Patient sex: M
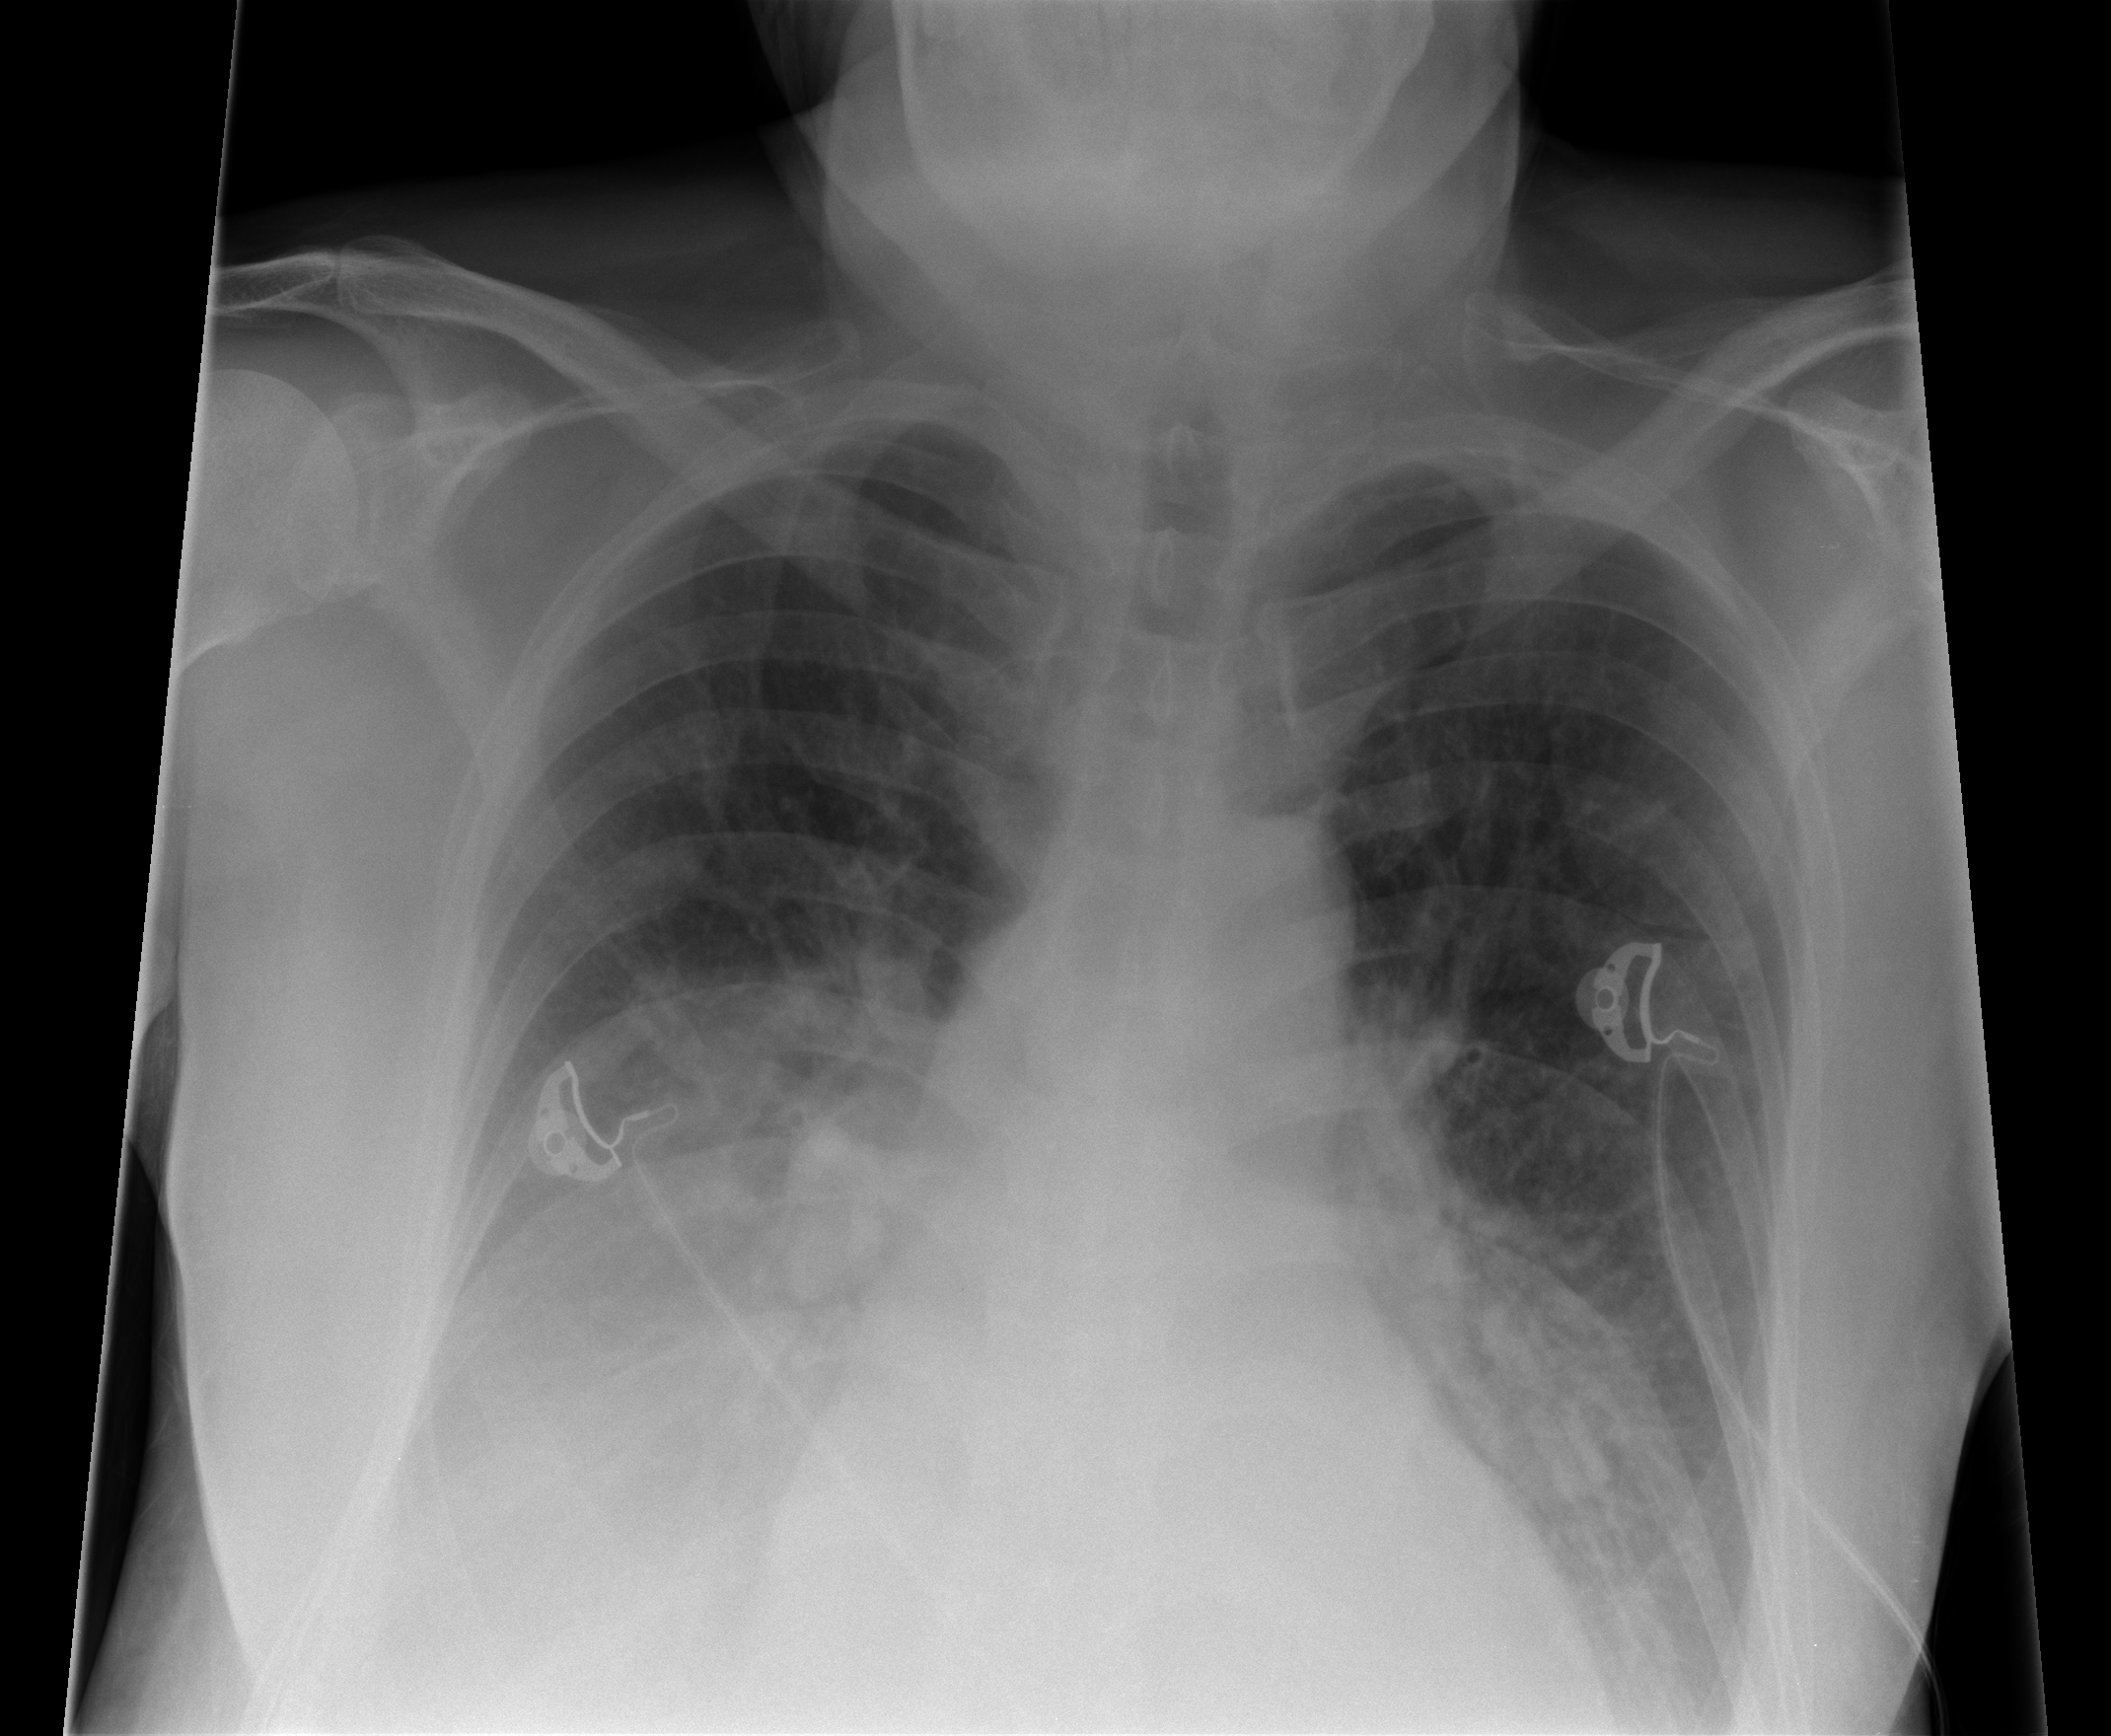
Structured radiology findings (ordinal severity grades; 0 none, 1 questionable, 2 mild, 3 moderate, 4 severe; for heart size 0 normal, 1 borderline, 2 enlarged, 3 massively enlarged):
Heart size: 0
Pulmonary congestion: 0
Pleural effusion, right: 2
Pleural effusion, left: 1
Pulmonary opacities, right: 0
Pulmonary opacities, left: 0
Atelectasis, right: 2
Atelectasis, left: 2